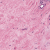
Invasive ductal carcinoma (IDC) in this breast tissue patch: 0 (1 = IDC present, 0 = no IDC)